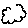
Label: cloud